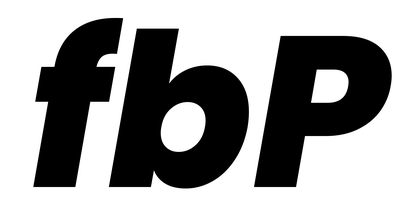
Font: Poppins-ExtraBoldItalic